Brain MRI study timepoint: early_postop
T1CE (contrast-enhanced T1) slice:
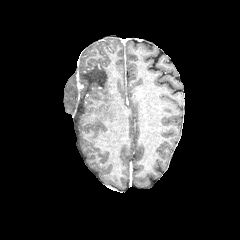
T2-FLAIR slice:
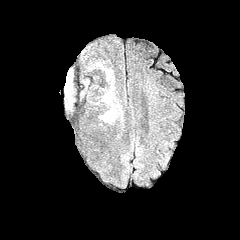